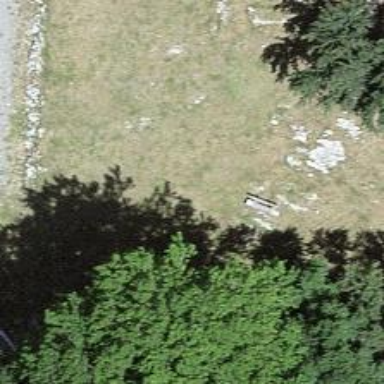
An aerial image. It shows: Bench.